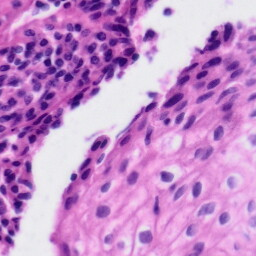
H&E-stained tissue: Tonsil